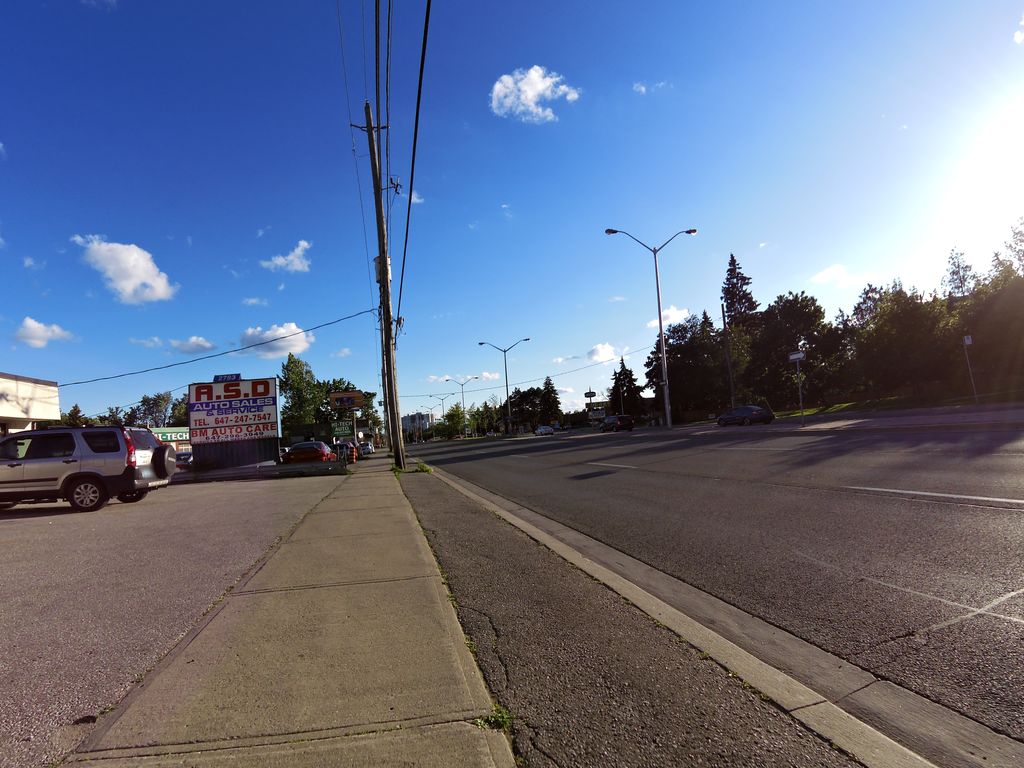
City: toronto